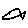
Label: fish